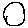
Label: circle